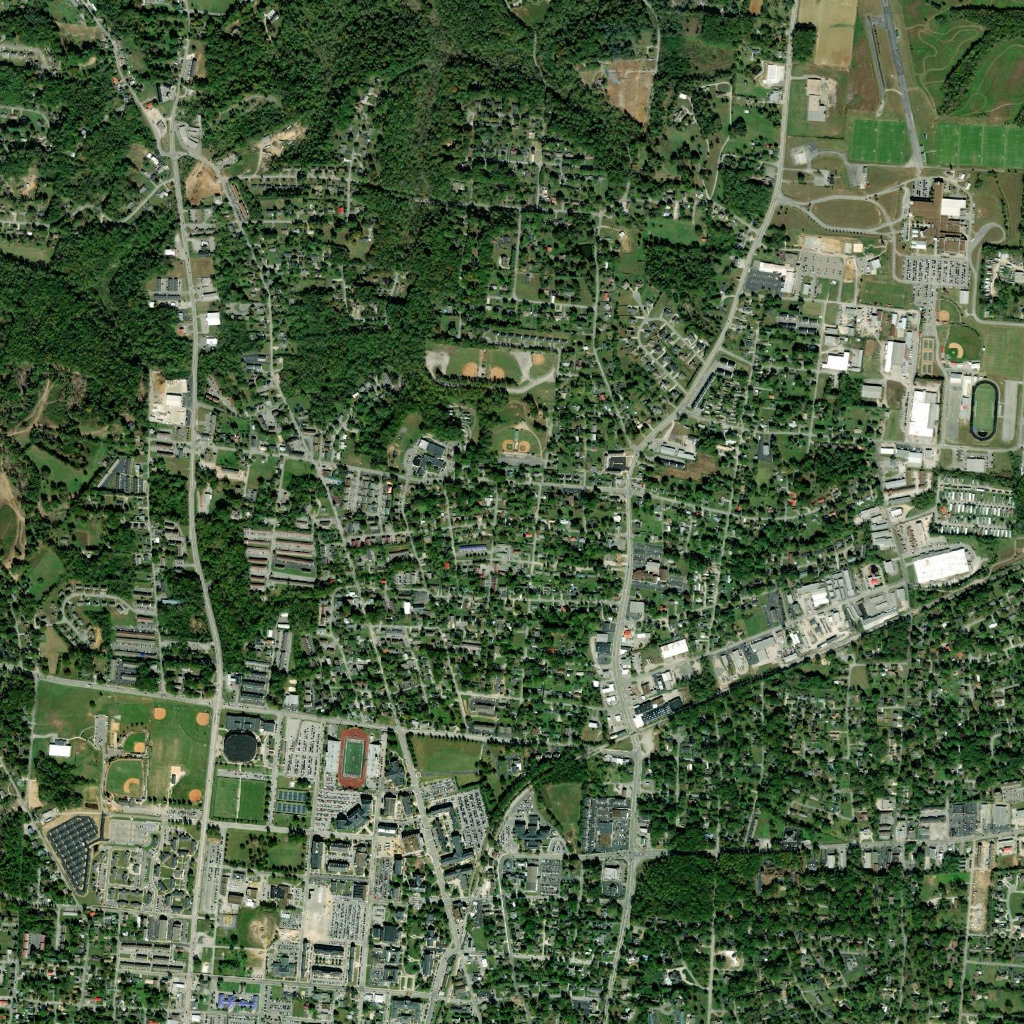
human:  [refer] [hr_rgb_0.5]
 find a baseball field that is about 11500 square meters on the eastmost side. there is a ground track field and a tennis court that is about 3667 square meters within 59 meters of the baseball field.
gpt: <box>[[92, 31, 96, 35, 0]]</box>

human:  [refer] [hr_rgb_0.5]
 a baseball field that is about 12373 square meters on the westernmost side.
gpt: <box>[[10, 74, 14, 78, 0]]</box>

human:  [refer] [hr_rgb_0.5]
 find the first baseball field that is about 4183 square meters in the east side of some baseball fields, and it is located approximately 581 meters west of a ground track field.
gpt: <box>[[16, 75, 20, 78, 0]]</box>

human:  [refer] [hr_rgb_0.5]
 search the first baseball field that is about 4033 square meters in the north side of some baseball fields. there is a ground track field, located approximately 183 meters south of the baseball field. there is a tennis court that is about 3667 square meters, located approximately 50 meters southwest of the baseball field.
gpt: <box>[[91, 29, 93, 31, 0]]</box>